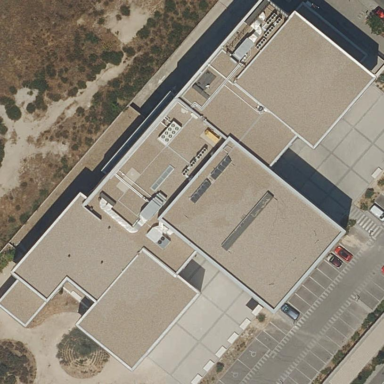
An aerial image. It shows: Community center building.